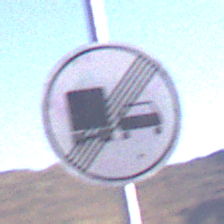
Verkehrszeichen: EndeUeberholverbotKraftfahrzeuge
Umgebung: Outdoor, Nature
Tageszeit: MorningAfternoon
Wetter: Clear
Licht: Natural
Jahreszeit: NotSpecified
Kontrast: HighContrast